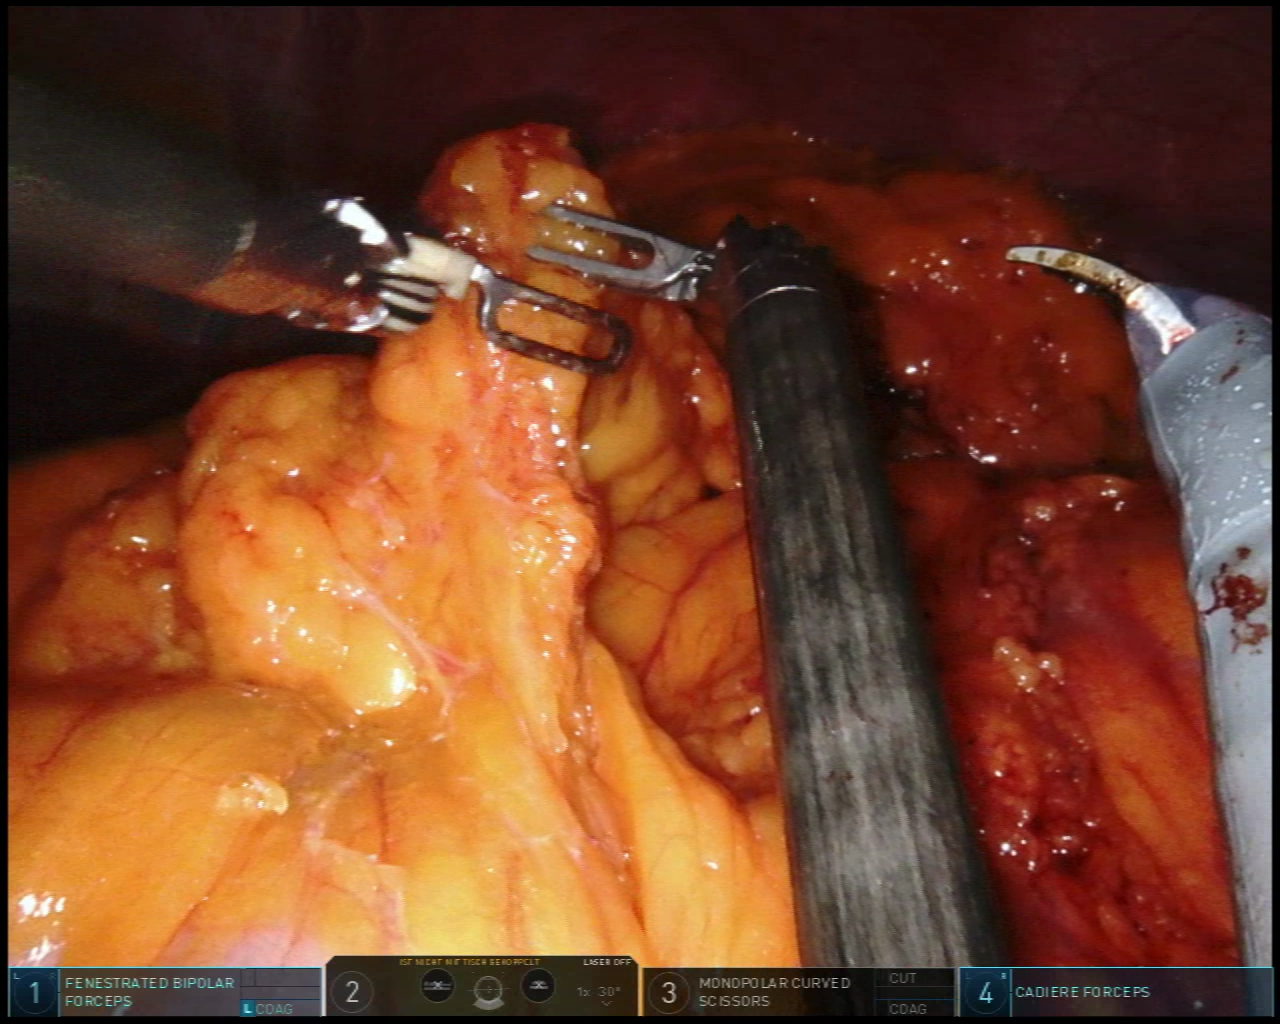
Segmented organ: liver
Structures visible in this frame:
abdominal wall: yes
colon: yes
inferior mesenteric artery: no
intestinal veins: no
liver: yes
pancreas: no
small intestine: no
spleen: no
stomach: no
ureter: no
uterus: no
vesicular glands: no